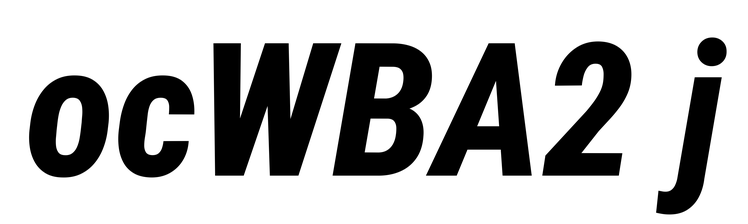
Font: Roboto-Italic_Condensed_ExtraBold_Italic